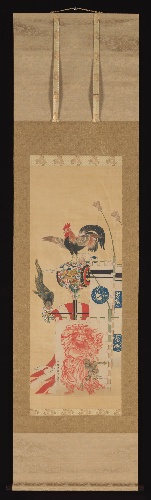
Title: 五月幟図|Boy’s Day Carp Streamer and Shōki Banner
Artist: Kawanabe Kyōsai 河鍋暁斎
Artist bio: Japanese, 1831–1889
Date: before 1870
Object type: Hanging scroll
Classification: Paintings
Medium: Hanging scroll; ink and color on silk
Culture: Japan
Period: Meiji period (1868–1911)
Dimensions: Image: 37 1/4 × 14 1/8 in. (94.6 × 35.8 cm)
Overall with mounting: 73 × 19 1/4 in. (185.4 × 48.9 cm)
Overall with knobs: 73 × 21 1/8 in. (185.4 × 53.7 cm)
Department: Asian Art
Credit line: Purchase, Friends of Asian Art Gifts, 2018
Accession year: 2018
Repository: Metropolitan Museum of Art, New York, NY